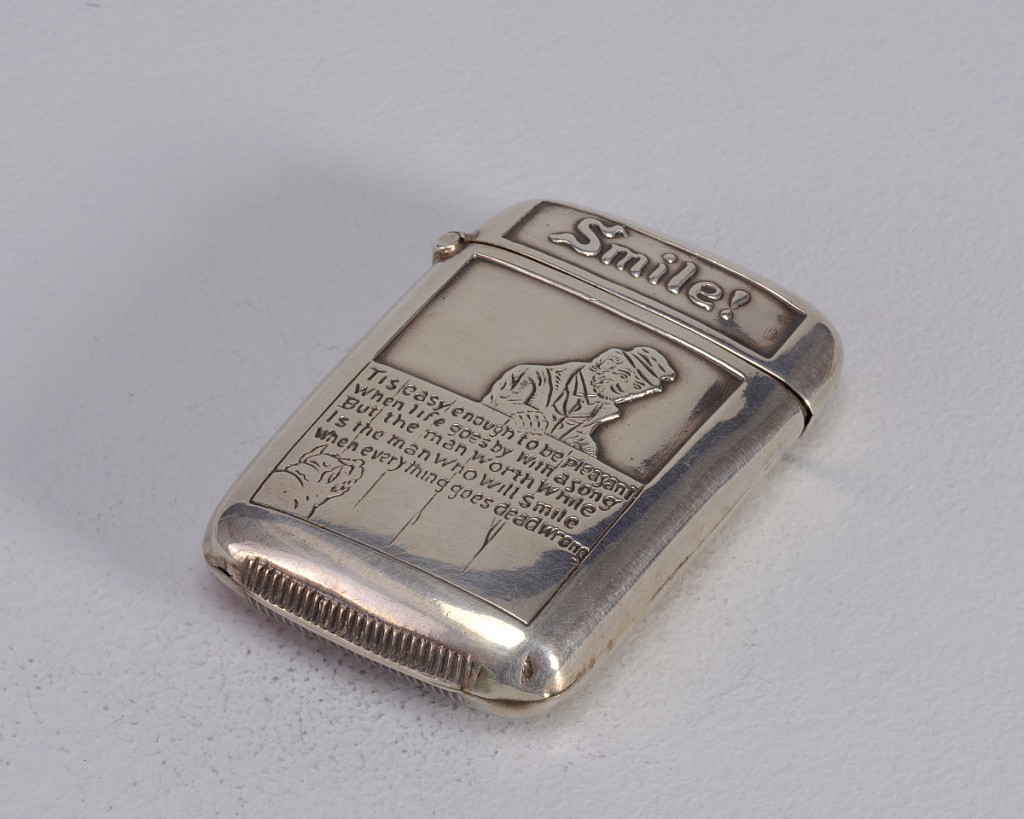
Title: "Smile!"
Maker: Paye & Baker Manufacturing Company, American, 1901–ca. 1965
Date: ca. 1900
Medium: Silver
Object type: Matchsafe
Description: Rectangular, rounded corners and sides, featuring raised decoration of man in hat, jacket and waistcoat behind waist-high wood fence, 3/4 view in lower left corner of grimacing dog facing the smiling man on opposite side, inscribed between the two "Tis easy enough to be pleasant when life goes by with a song but the man worth while is the man who will smile when everything goes dead wrong." Inscribed in raised letters on lid "Smile!" Reverse slightly concave. Lid hinged on side. Striker on bottom.